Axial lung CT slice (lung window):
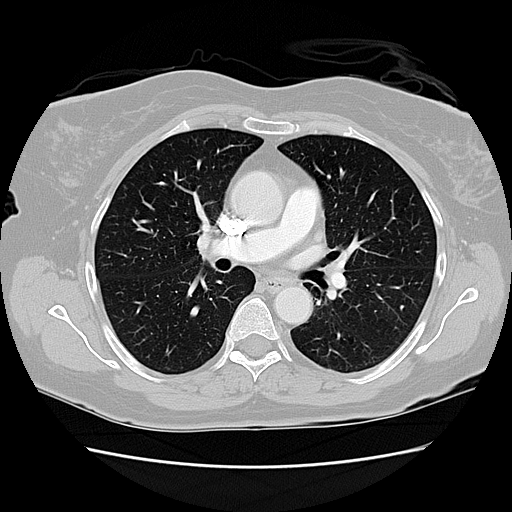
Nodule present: no